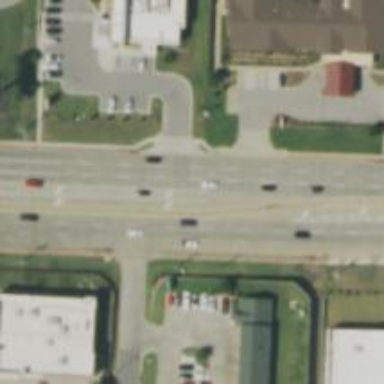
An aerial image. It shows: Primary highway with separate sidewalk.